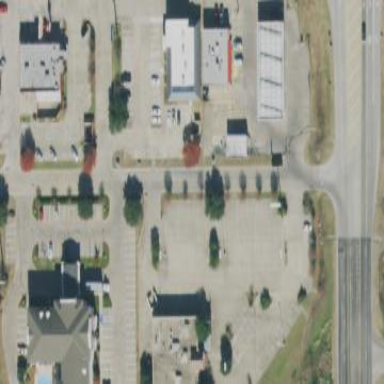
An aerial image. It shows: Retail area.